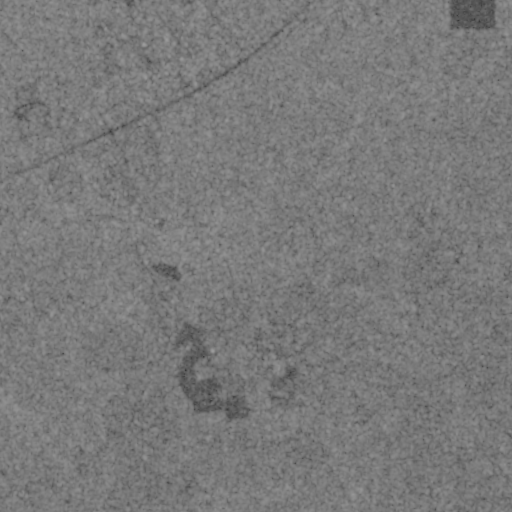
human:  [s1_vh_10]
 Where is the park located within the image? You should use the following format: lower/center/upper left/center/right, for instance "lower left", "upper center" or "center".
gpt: The park is located in the center of the image.
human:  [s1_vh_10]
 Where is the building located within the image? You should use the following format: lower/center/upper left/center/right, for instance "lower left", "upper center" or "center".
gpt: There is no building in the image.

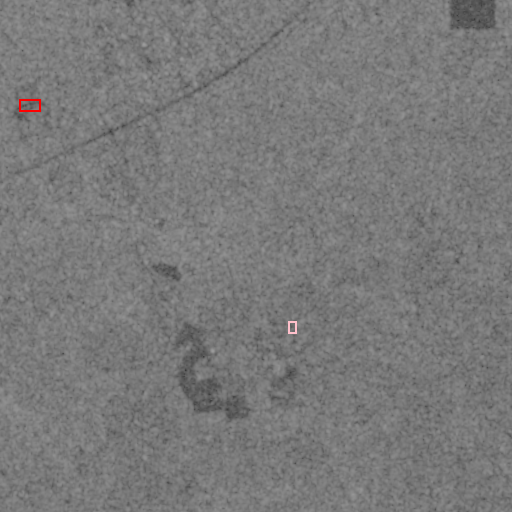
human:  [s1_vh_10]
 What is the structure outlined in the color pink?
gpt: The structure outlined in pink is a park.
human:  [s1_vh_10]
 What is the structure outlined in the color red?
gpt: The structure outlined in red is a building.
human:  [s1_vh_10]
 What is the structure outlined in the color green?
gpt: There is no green outline.